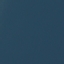
Land use / land cover: SeaLake